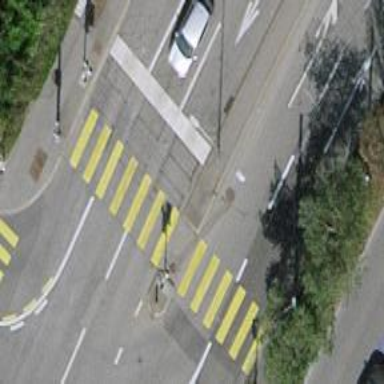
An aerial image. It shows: Crossing with traffic signals.